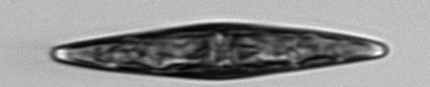
Label: Pleurosigma